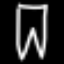
Label: pants